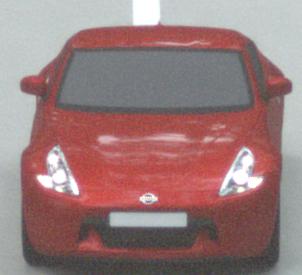
Make: Nissan
Model: 370Z Coupé
Detailed model: 370Z (Z34) Coupé
Model produced from: 2009/12
Model produced until: 2013/03
Doors: 3
Color: red
Road condition: wet road
Daytime: sunrise or sunset
Contrast: medium contrast